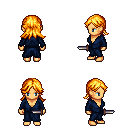
a pixel art fantasy rpg character, female body template, human, tanned skin, blue robe, teal pants, light blonde loose hair, dagger, four views (front, back, left, right), 2x2 character sprite sheet, small pixel art, hard edges, no anti-aliasing